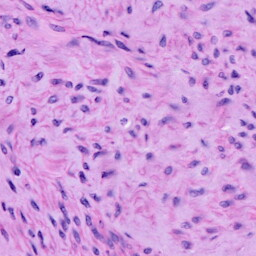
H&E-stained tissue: Cervix